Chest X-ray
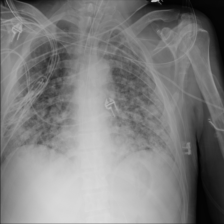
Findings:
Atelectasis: negative
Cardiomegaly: negative
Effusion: negative
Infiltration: negative
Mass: negative
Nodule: positive
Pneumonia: negative
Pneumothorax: negative
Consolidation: negative
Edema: negative
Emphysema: negative
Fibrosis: negative
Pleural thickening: negative
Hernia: negative